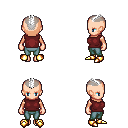
a pixel art fantasy rpg character, female body template, human, light skin, maroon sleeveless shirt, teal pants, white short mohawk hairstyle, gold boots, four views (front, back, left, right), 2x2 character sprite sheet, small pixel art, hard edges, no anti-aliasing